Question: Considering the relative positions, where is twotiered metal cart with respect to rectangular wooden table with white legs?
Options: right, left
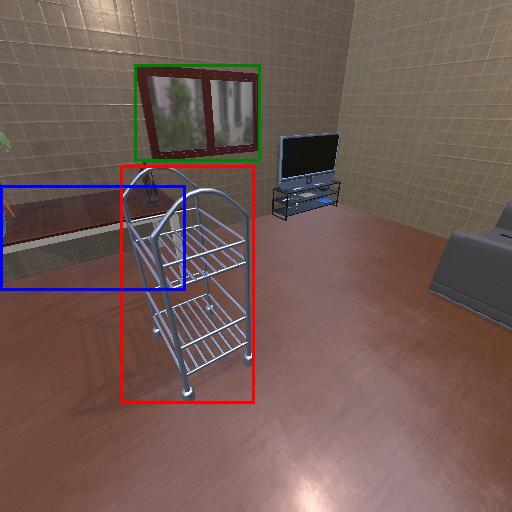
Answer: right